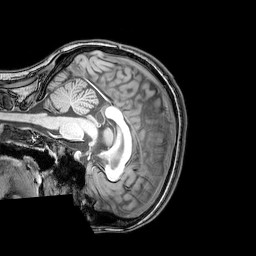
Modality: T1w
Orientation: sagittal
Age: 26
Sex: female
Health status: healthy
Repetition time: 0.081 s
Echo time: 0.037 s